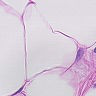
Metastatic tissue present: no